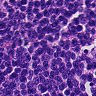
Metastatic tissue present: no